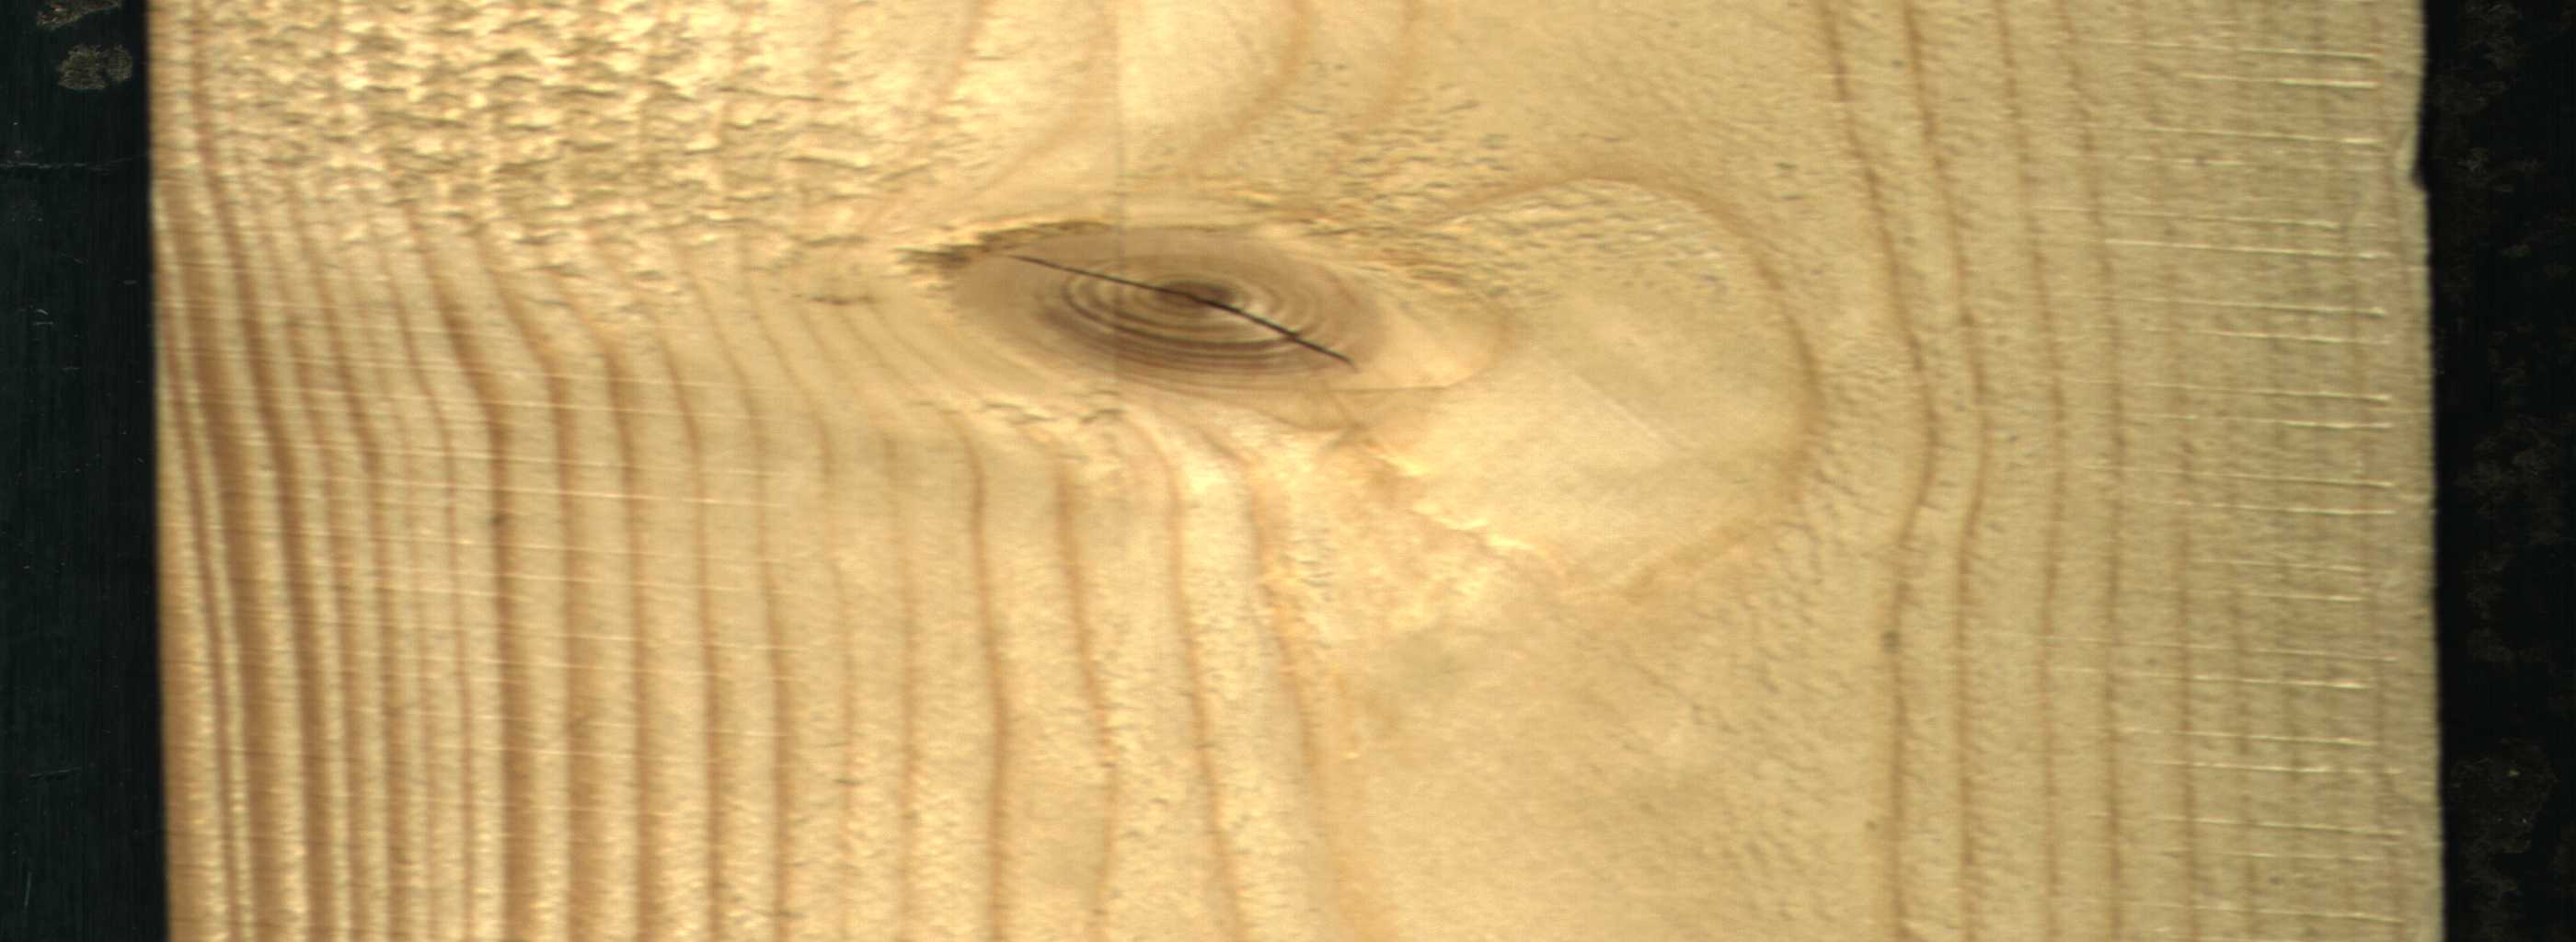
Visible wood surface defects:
knot_with_crack